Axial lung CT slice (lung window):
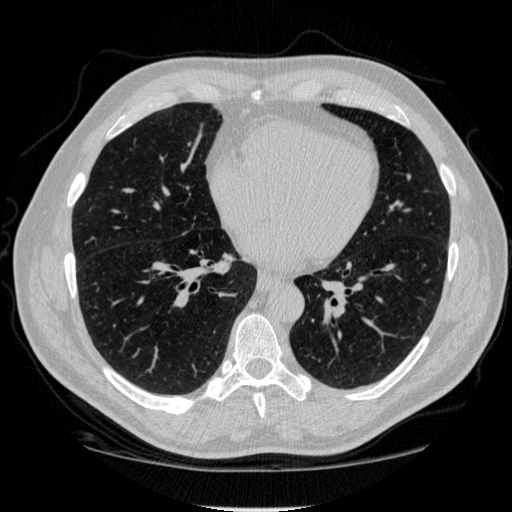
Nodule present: no